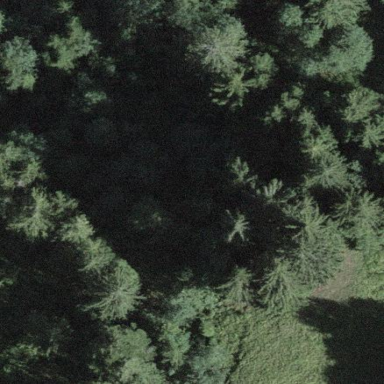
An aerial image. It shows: Forest area.